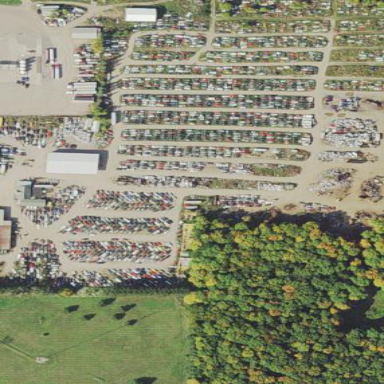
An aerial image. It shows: Industrial area designated as auto wrecker yard.